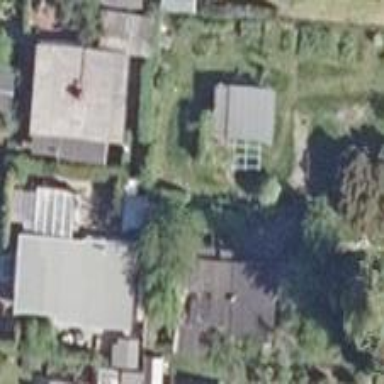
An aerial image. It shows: Plot in the allotments.